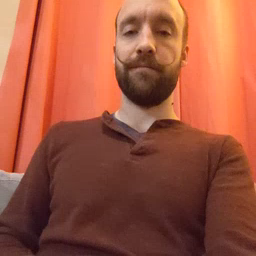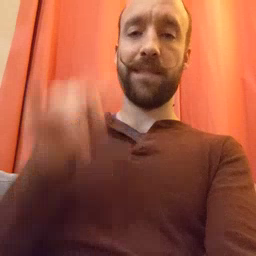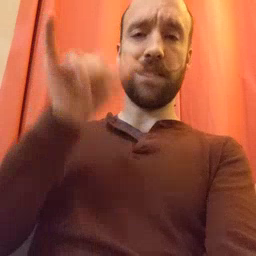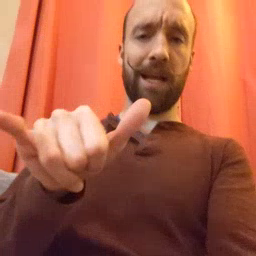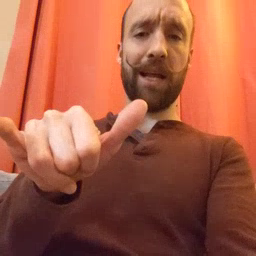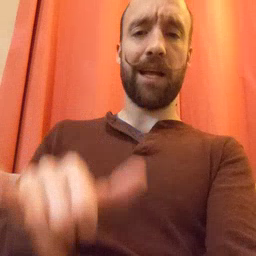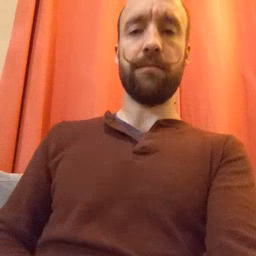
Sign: stay